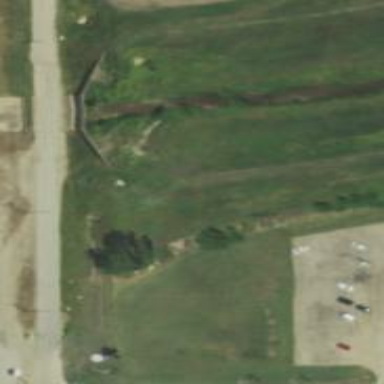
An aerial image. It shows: Abandoned railway.